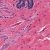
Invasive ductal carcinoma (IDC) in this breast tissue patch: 0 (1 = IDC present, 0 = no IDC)